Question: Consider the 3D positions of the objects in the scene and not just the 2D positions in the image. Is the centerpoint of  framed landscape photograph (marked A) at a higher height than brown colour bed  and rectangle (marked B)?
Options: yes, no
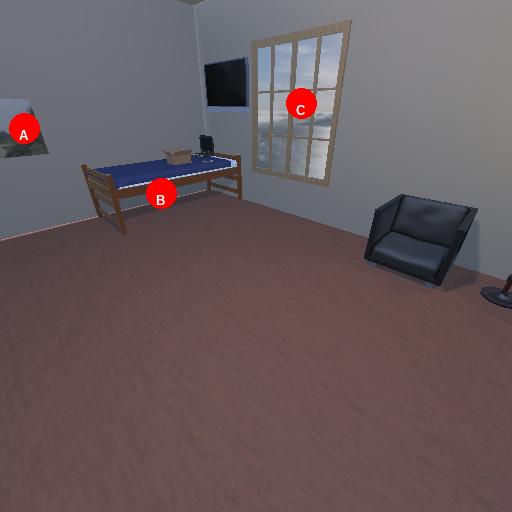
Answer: yes